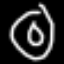
Label: donut